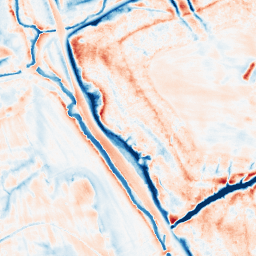
Category: trend_removal
Decomposition family: local_polynomial
Decomposition parameters: window_size: 21
degree: 3
Upsampling method: bspline
Upsampling parameters: scale: 2
Upsampling scale: 2